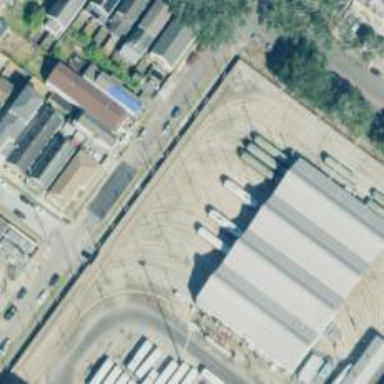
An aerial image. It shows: Tram railway yard.